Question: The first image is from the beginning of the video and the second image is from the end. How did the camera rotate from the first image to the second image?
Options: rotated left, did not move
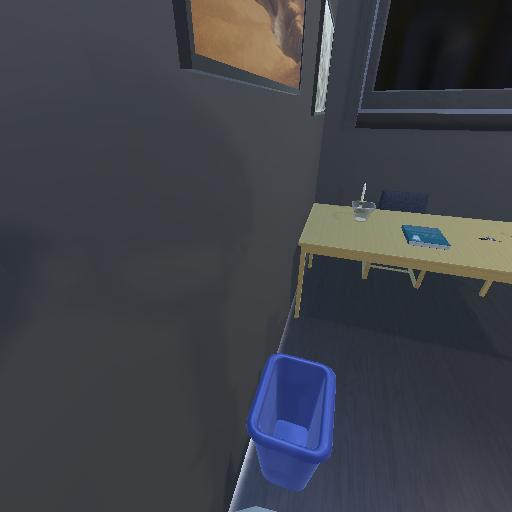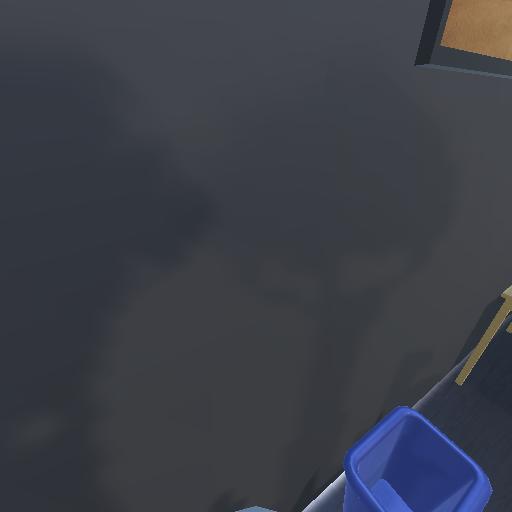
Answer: rotated left